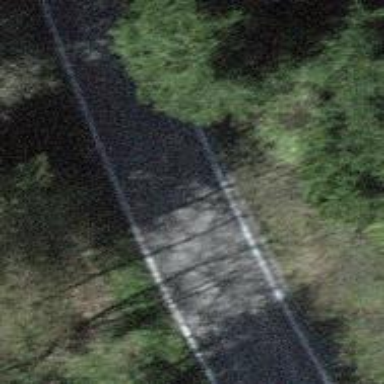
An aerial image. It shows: Tertiary road.